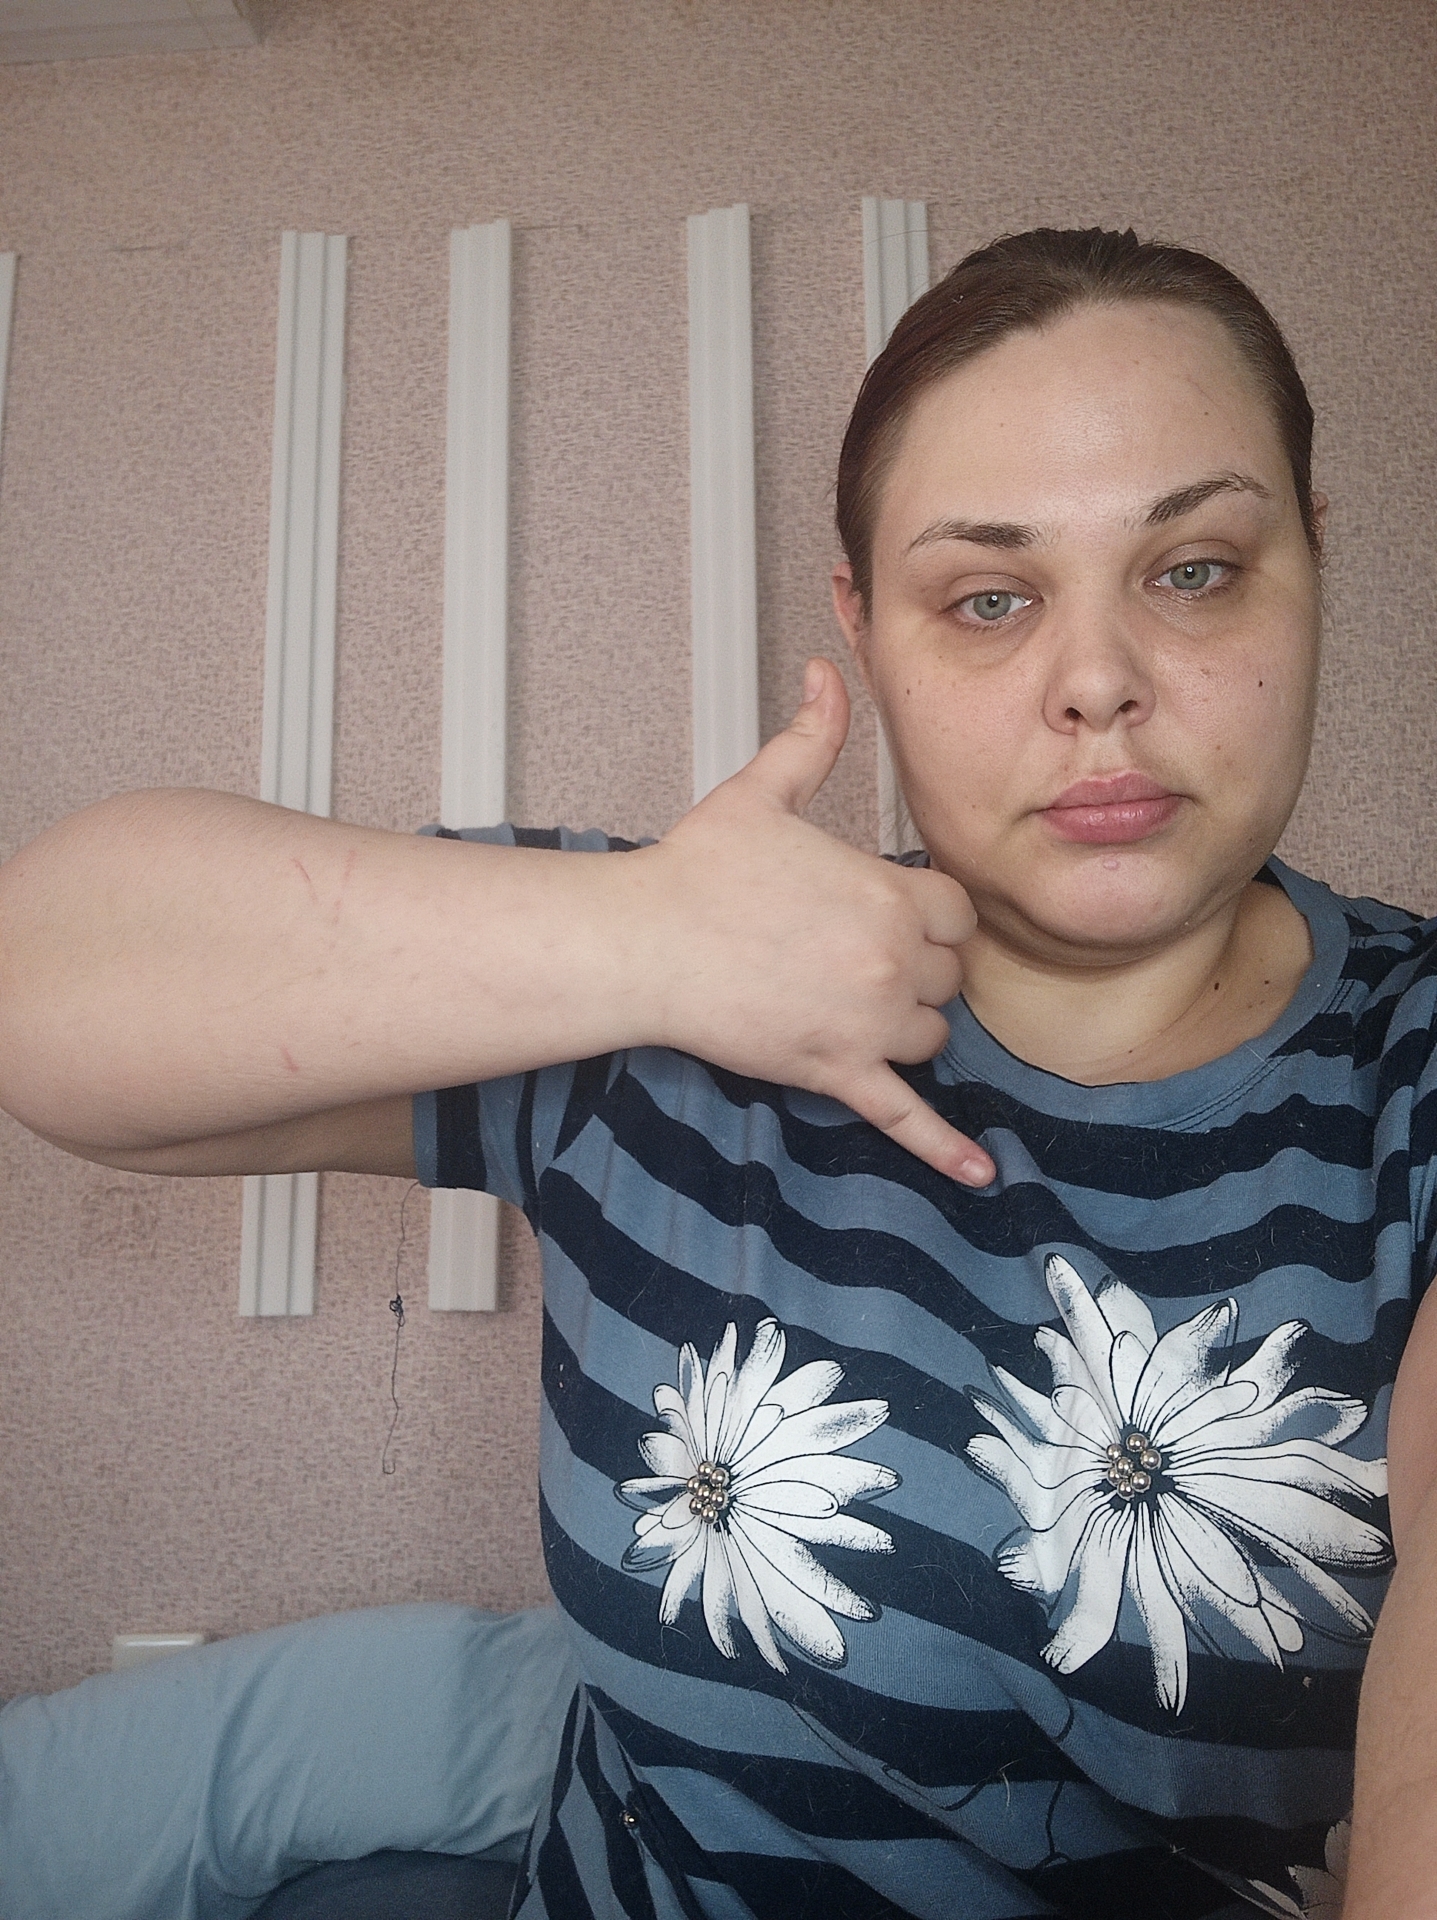
Label: clear